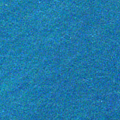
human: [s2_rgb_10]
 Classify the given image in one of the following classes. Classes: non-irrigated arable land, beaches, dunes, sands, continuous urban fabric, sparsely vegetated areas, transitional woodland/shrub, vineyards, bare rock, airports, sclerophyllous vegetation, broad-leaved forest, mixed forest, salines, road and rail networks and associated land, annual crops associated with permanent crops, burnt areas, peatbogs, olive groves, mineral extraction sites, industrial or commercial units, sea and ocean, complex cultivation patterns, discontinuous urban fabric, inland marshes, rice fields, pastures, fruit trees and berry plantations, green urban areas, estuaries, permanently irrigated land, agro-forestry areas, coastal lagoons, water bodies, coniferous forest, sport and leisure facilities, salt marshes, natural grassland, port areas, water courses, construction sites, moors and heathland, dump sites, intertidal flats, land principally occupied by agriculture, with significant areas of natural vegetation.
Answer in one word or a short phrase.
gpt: sea and ocean